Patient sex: F
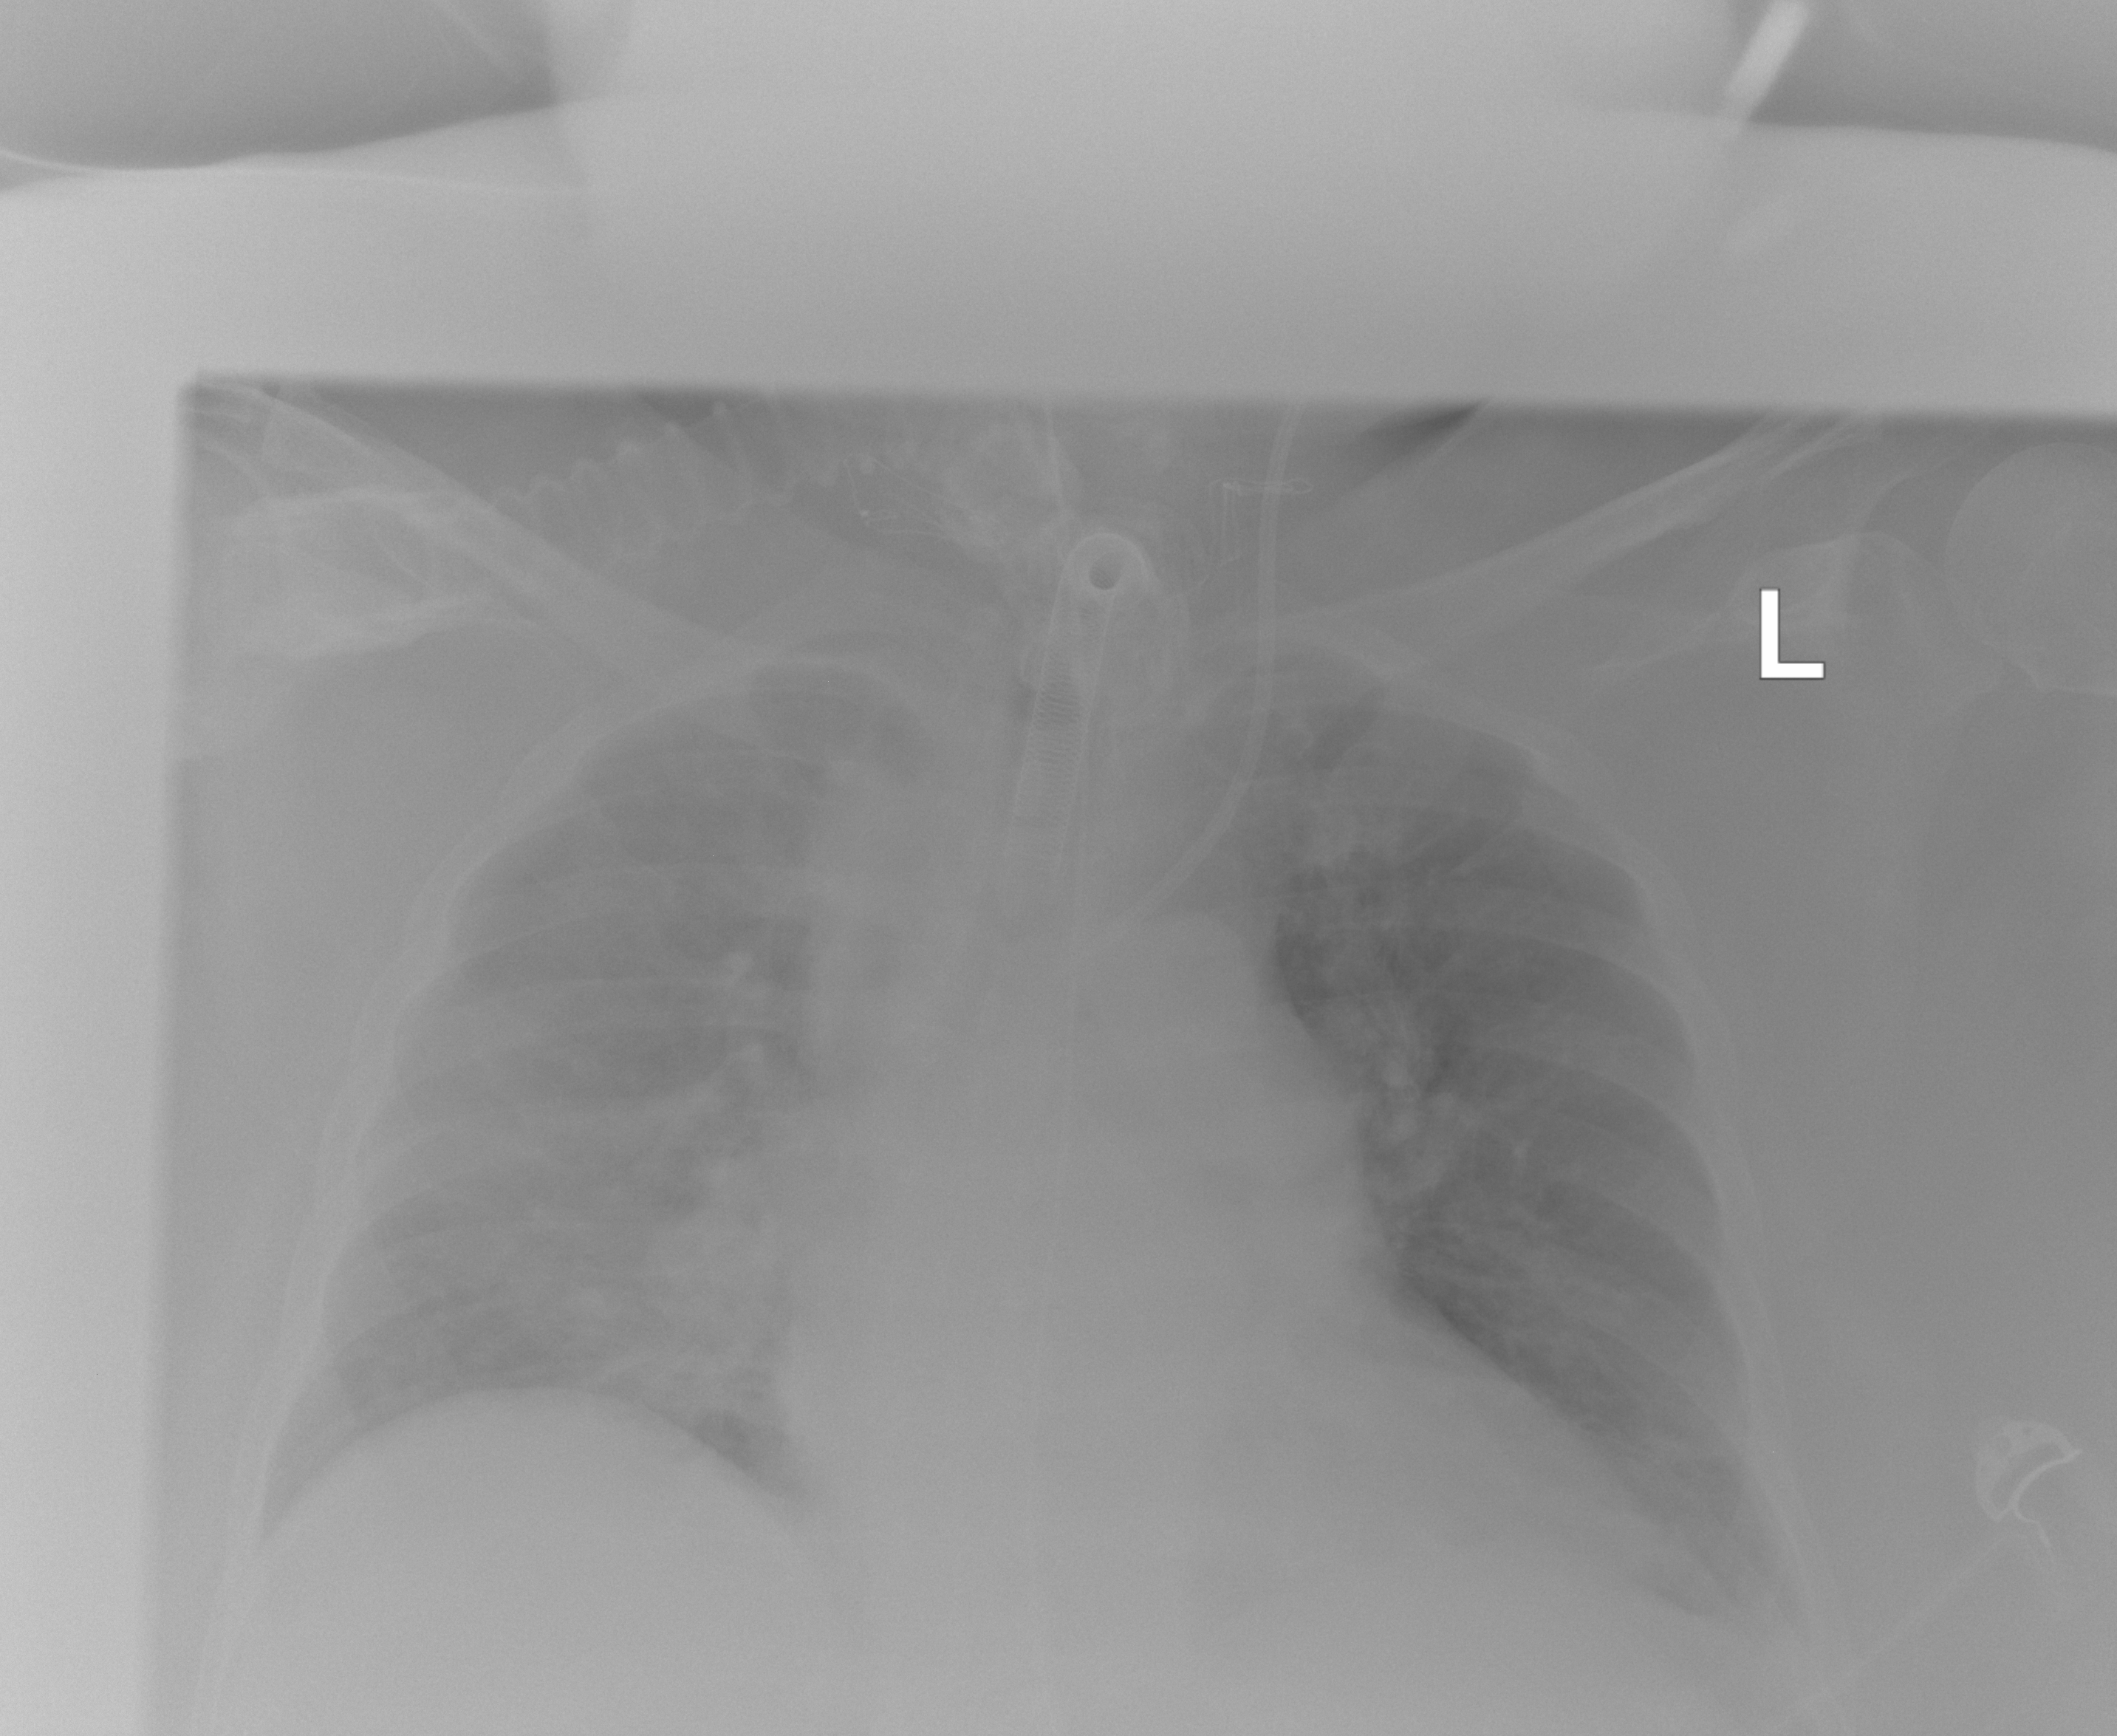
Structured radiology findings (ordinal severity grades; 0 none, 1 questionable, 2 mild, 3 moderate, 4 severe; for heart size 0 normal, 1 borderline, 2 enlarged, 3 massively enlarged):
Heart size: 2
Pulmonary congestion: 2
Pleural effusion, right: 0
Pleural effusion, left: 0
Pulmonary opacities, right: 1
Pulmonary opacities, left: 0
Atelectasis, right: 2
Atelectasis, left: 2